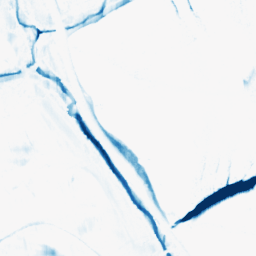
Category: morphological
Decomposition family: morphological_rect
Decomposition parameters: operation: closing
width: 5
height: 20
Upsampling method: bilinear
Upsampling parameters: scale: 2
Upsampling scale: 2